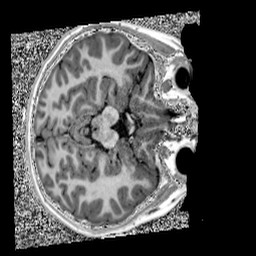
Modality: UNIT1
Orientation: axial
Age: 10
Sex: male
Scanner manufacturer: siemens
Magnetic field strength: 3 T
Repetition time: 4 s
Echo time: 0.00303 s